Question: I'm trying to write the word "+IVA" in all the product prices. Where can I change that so I can have something like the following screenshot?:

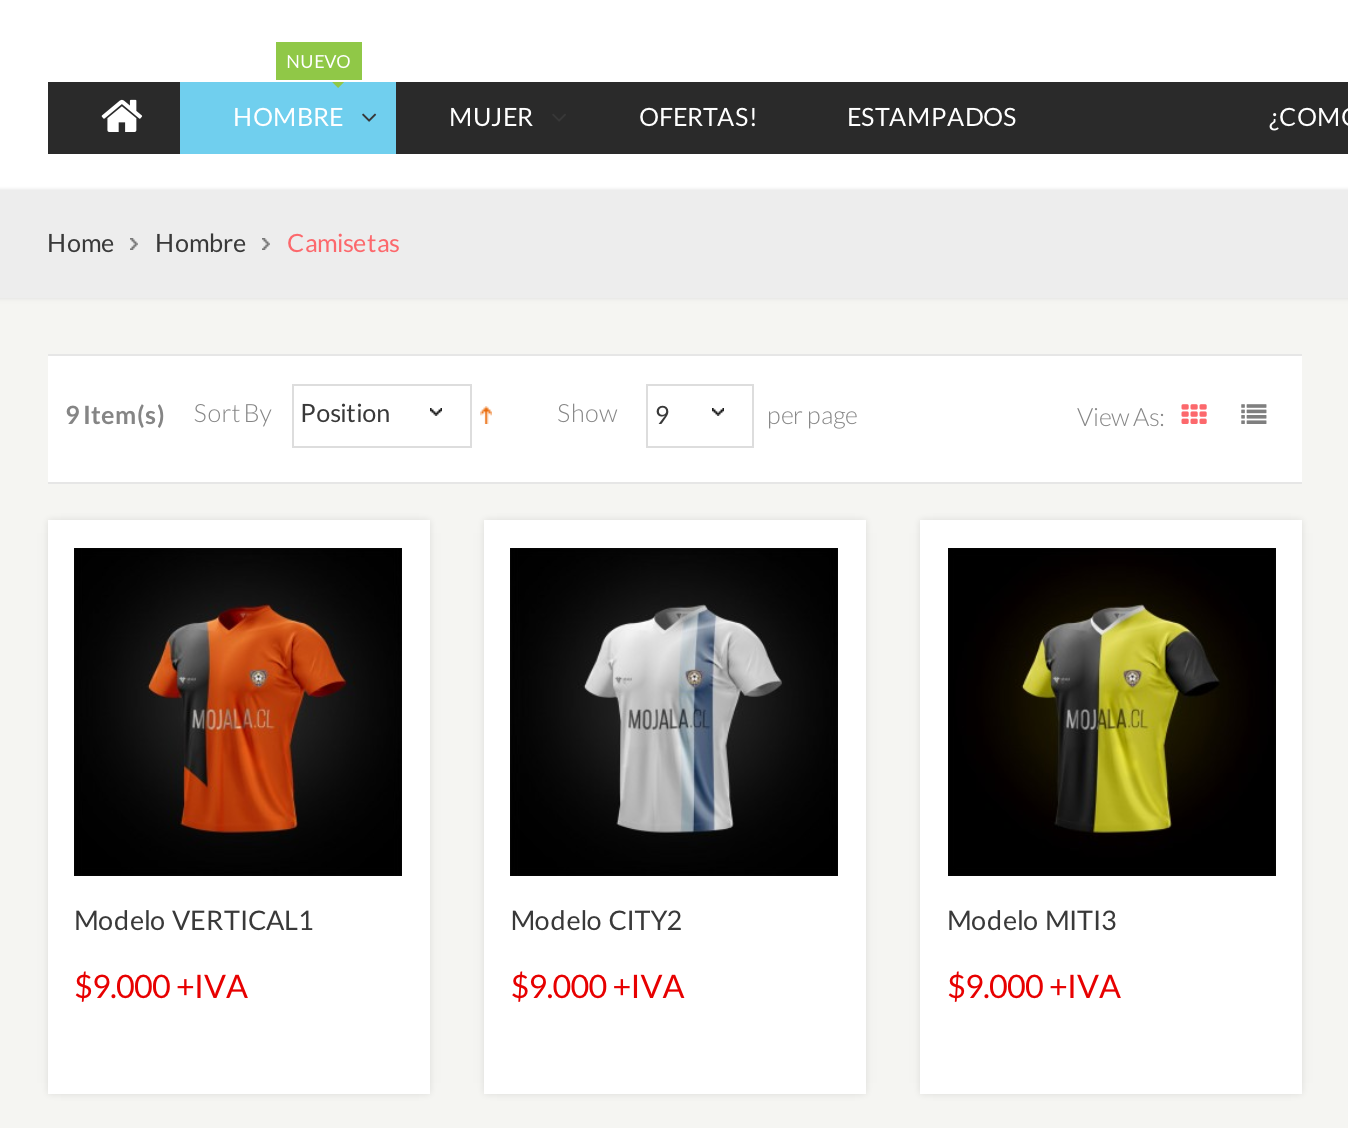
Answer: If the text never changes, I'd just hard code it to the template, maybe in template/catalog/product/list.phtml after the getPriceHtml() line.